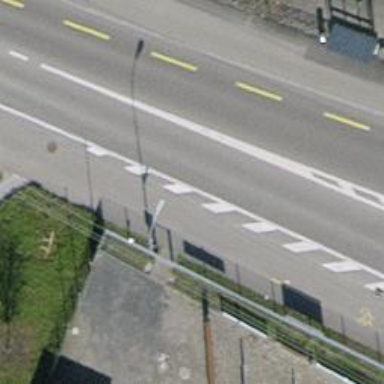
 serving as platform for public transportation."